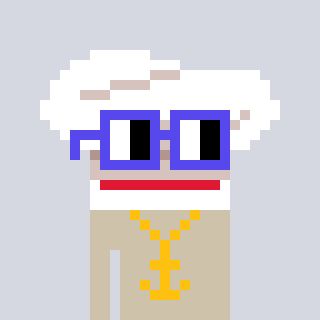
a pixel art character with square blue glasses, a chef hat-shaped head and a bege-colored body on a cool background